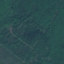
Land use / land cover: Forest